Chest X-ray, PA view. Patient: 47 years old, sex M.
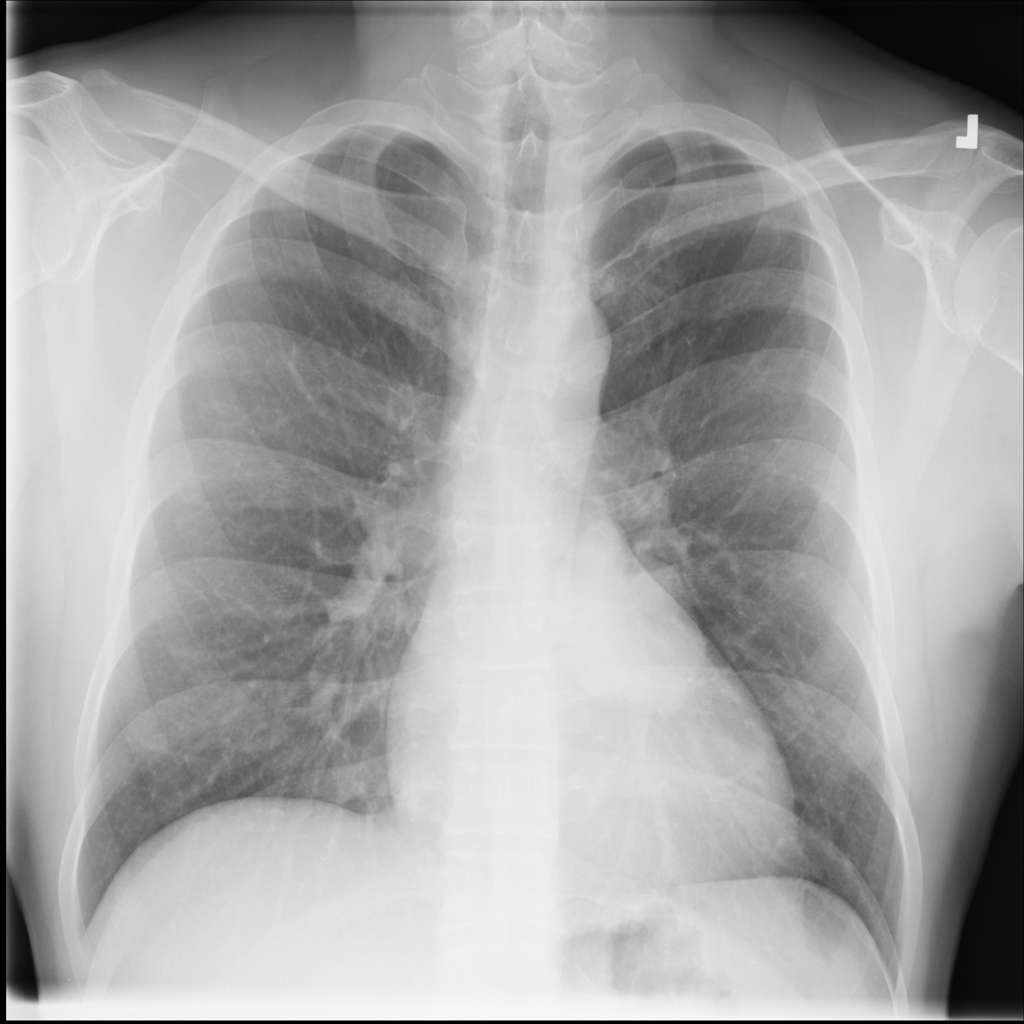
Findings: Mass